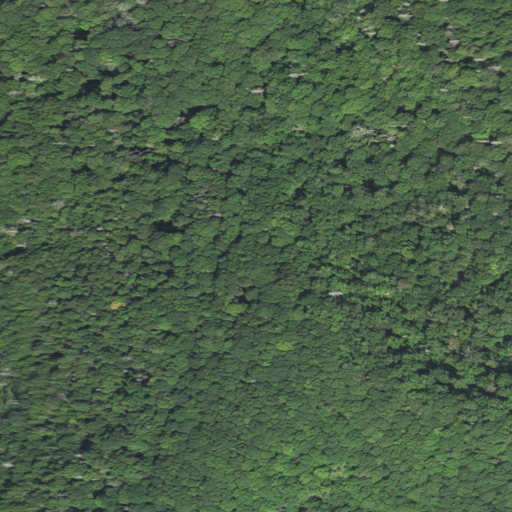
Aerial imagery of ridge(s) in North Carolina named Fork Ridge containing mixed forest and deciduous forest